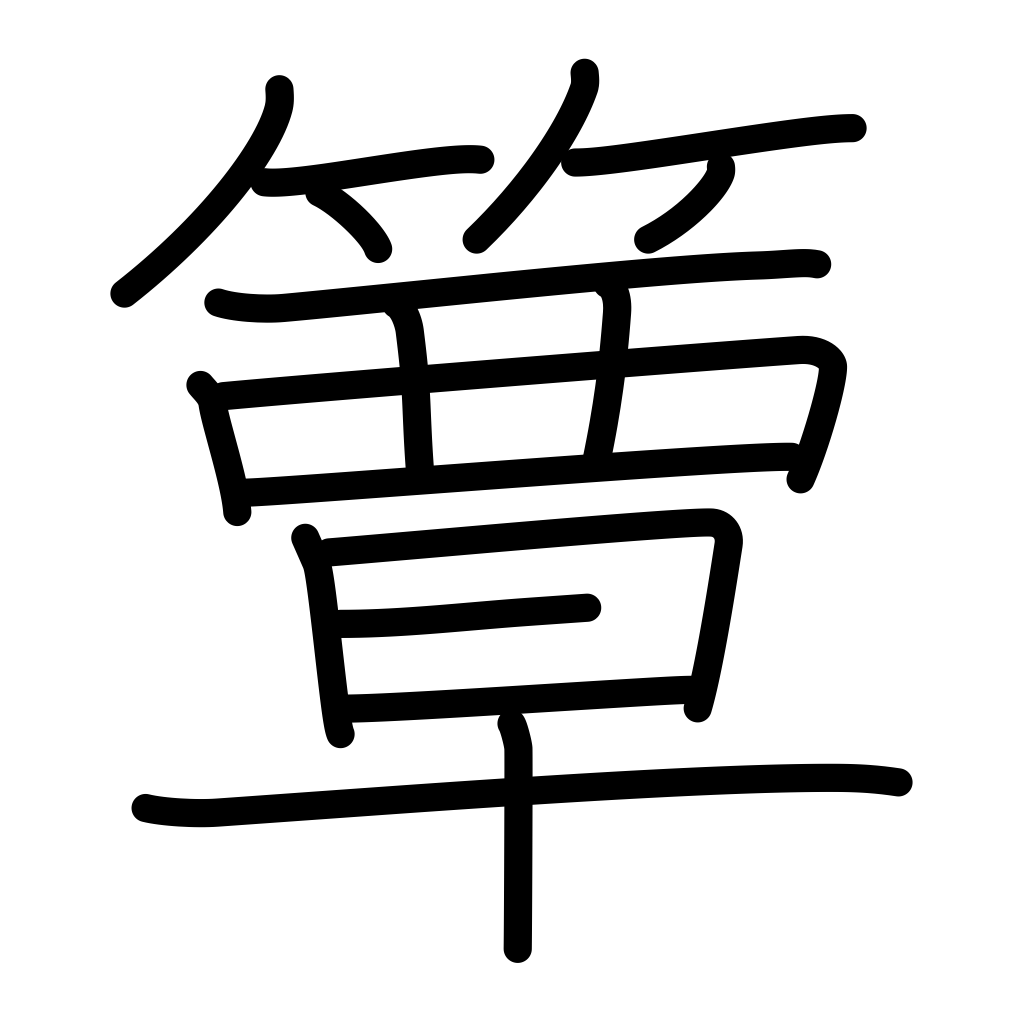
Meaning: a type of bamboo, round bamboo lunchbox